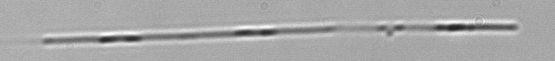
Label: Leptocylindrus